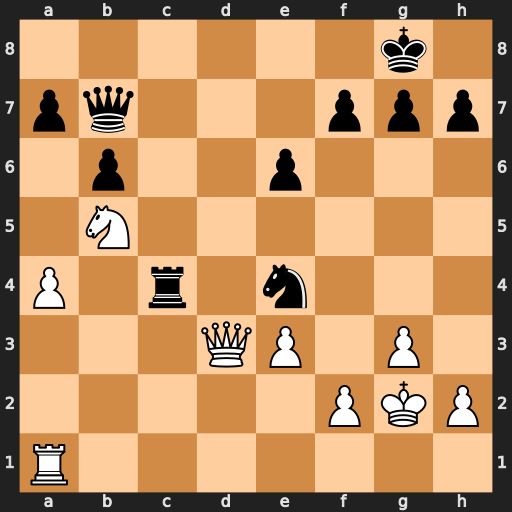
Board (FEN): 6k1/pq3ppp/1p2p3/1N6/P1r1n3/3QP1P1/5PKP/R7
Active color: w
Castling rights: -
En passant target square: -
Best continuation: Qd8#